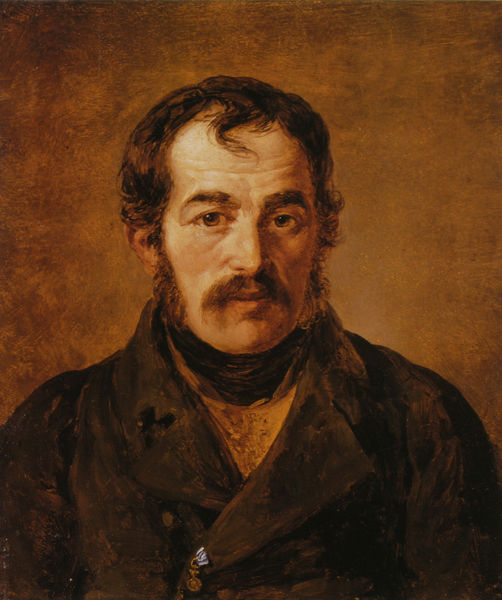
Titel: Bildnis Joseph Dillis
Künstler: Johann Georg von Dillis
Standort: Schweinfurt
Institution: Sammlung Georg Schäfer
Schlagwörter: blau, dunkel, gemälde, mann, schatten, weiß, gelb, ocker, braun, brust, frankreich, haar, hell, hintergrund, licht, mund, nase, ohr, orange, schwarz, stirn, blick, rot, schal, tuch, beige, alt, bart, hemd, jacke, schnurrbart, augen, falten, gesicht, kragen, mensch, samt, bildnis, herr, portrait, porträt, haare, mantel, realismus, augenbrauen, brustbild, en face, frontal, kinn, knopf, locke, locken, warm, monochrom, ausdruck, schnäuzer, falte, schnurbart, ernst, brauen, halstuch, pupillen, tusch, kinnbart, revers, schnauzer, leuchten, offen, selbstbildnis, backenbart, stirnfalten, abzeichen, koteletten, orden, stirnfalte, strähne, kotletten, gesichtsausdruck, warme farben, binde, halsbinde, adelig, organge, auszeichnung, sträne, kragem, stirnlocke, nasee, bachenbart, mustasch, burststück